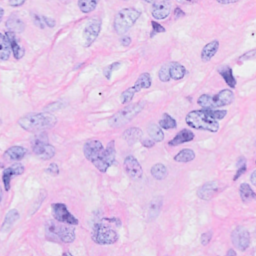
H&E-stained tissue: Breast